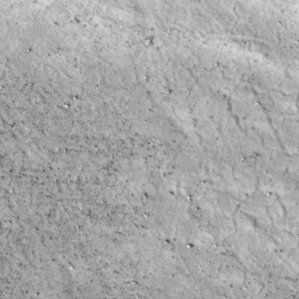
Label: non_frost